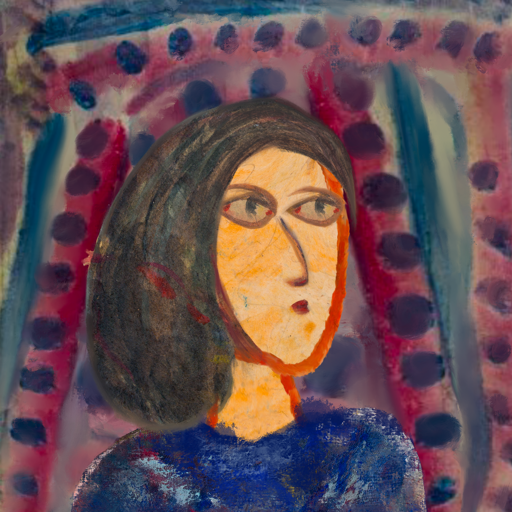
Background: HillGirl, Head And Neck Side: Experience, Face Side: GypsyMother, Bust: Irani, Hair Side: Gypsy_Mother, Head Accessory: Blank, Second Necklace: Blank, Necklace: Blank, Baby: Blank